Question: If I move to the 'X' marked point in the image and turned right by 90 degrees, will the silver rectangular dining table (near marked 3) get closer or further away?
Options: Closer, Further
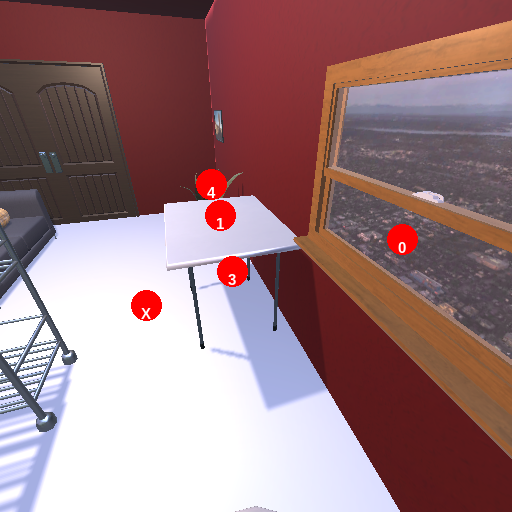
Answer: Closer